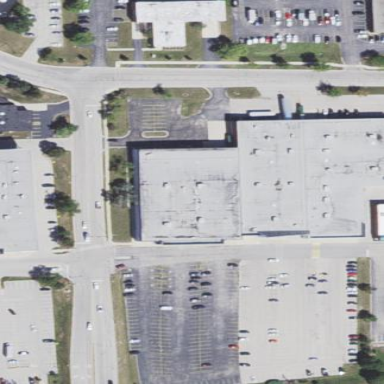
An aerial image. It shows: Retail building near golf sport facility.